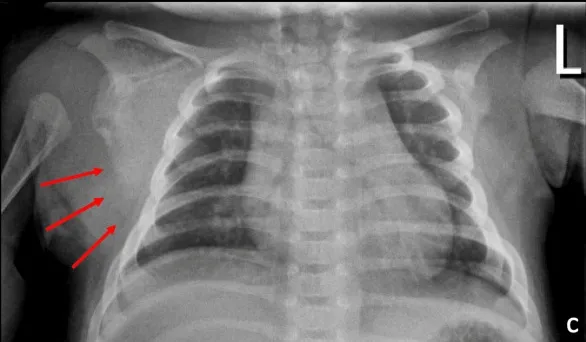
X-ray images of skull, chest, abdomen, hips and bilateral lower extremities. And the chest Given an available comparison of the left shoulder, there is indistinctness of the contour of the right scapula (red arrows).
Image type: radiology (x_ray)